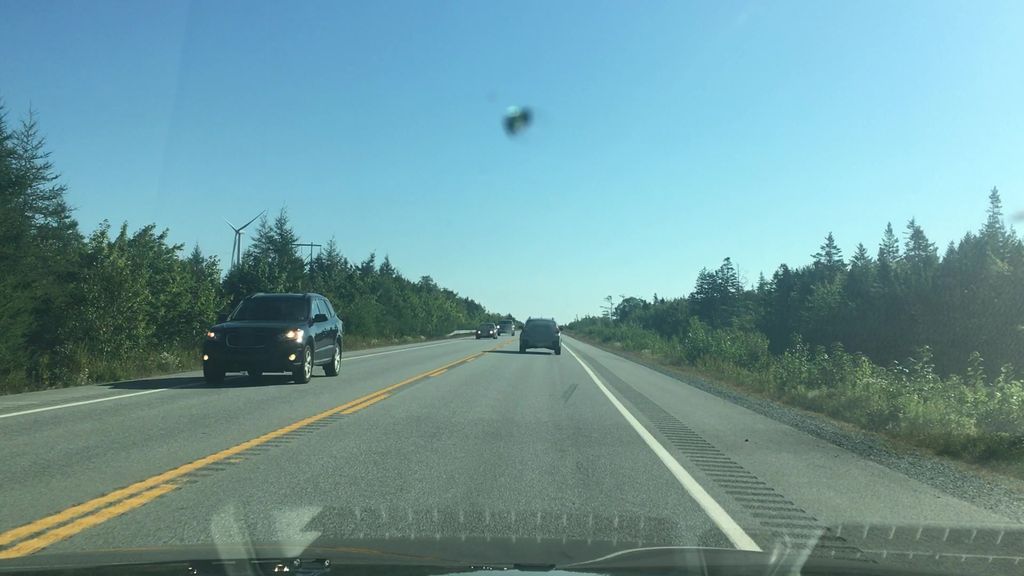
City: halifax